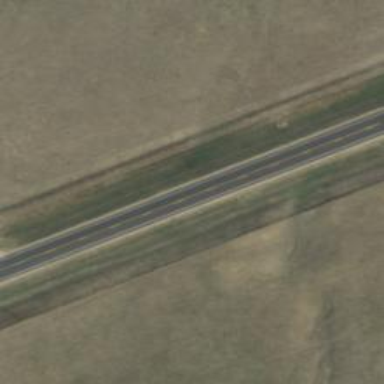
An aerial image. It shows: Primary highway.